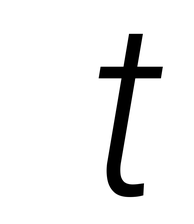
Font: Roboto-Italic_Light_Italic